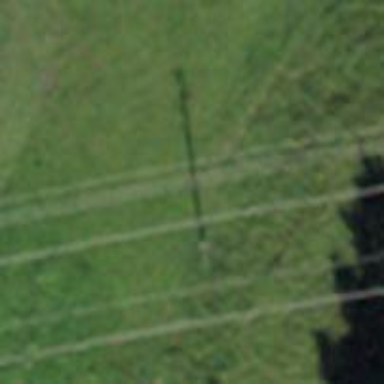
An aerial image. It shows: Power pole.